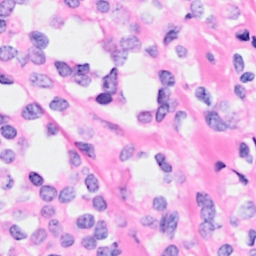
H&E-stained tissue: Breast